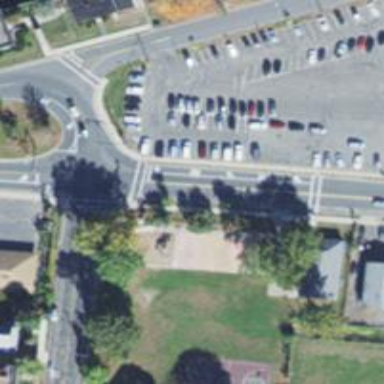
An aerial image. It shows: Marked crossing on footway.